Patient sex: M
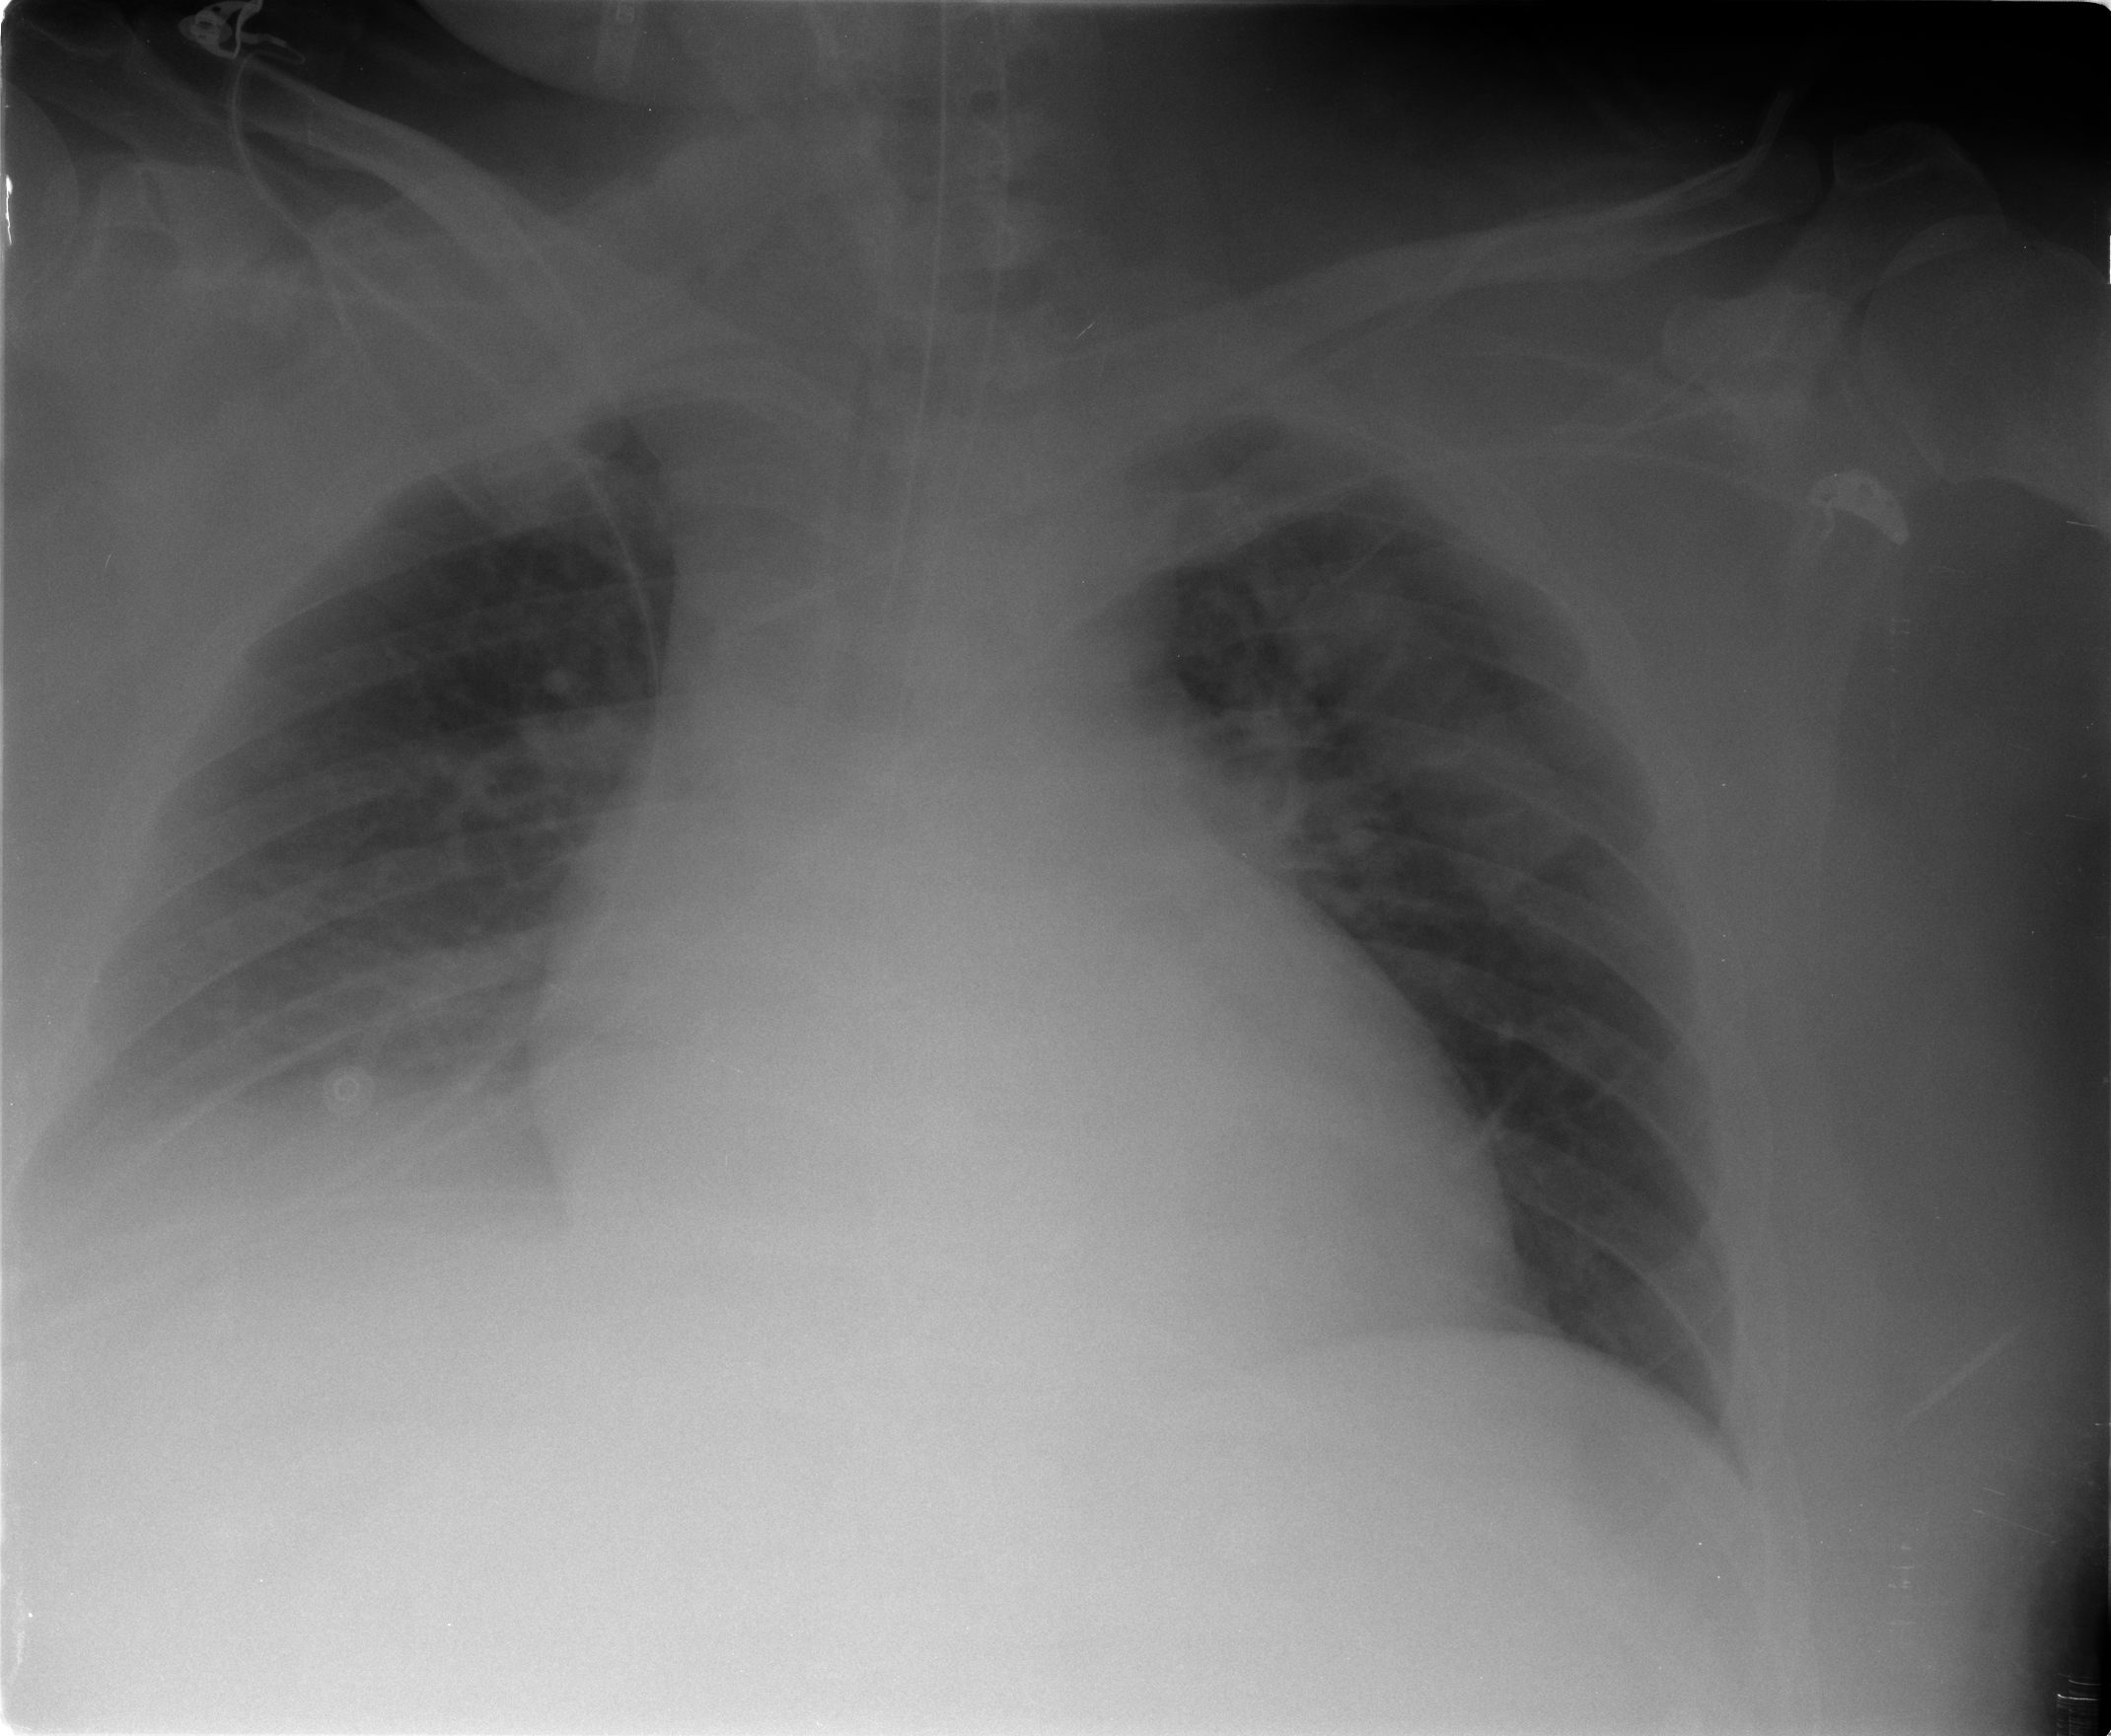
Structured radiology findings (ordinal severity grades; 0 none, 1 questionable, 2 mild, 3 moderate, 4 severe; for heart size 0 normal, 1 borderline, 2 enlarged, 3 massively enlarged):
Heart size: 2
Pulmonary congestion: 3
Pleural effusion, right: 1
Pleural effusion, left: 0
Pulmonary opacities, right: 0
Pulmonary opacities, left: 0
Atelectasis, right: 3
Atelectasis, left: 1